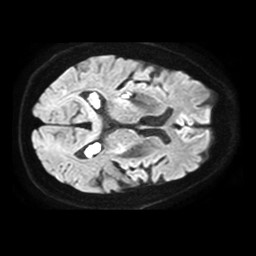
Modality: TRACE
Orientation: axial
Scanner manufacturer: philips
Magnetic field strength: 1.5 T
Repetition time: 4.246 s
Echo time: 0.1086 s